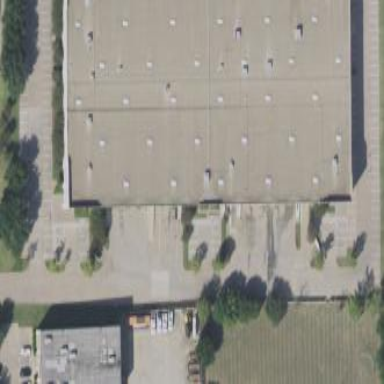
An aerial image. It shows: Commercial building.